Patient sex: F
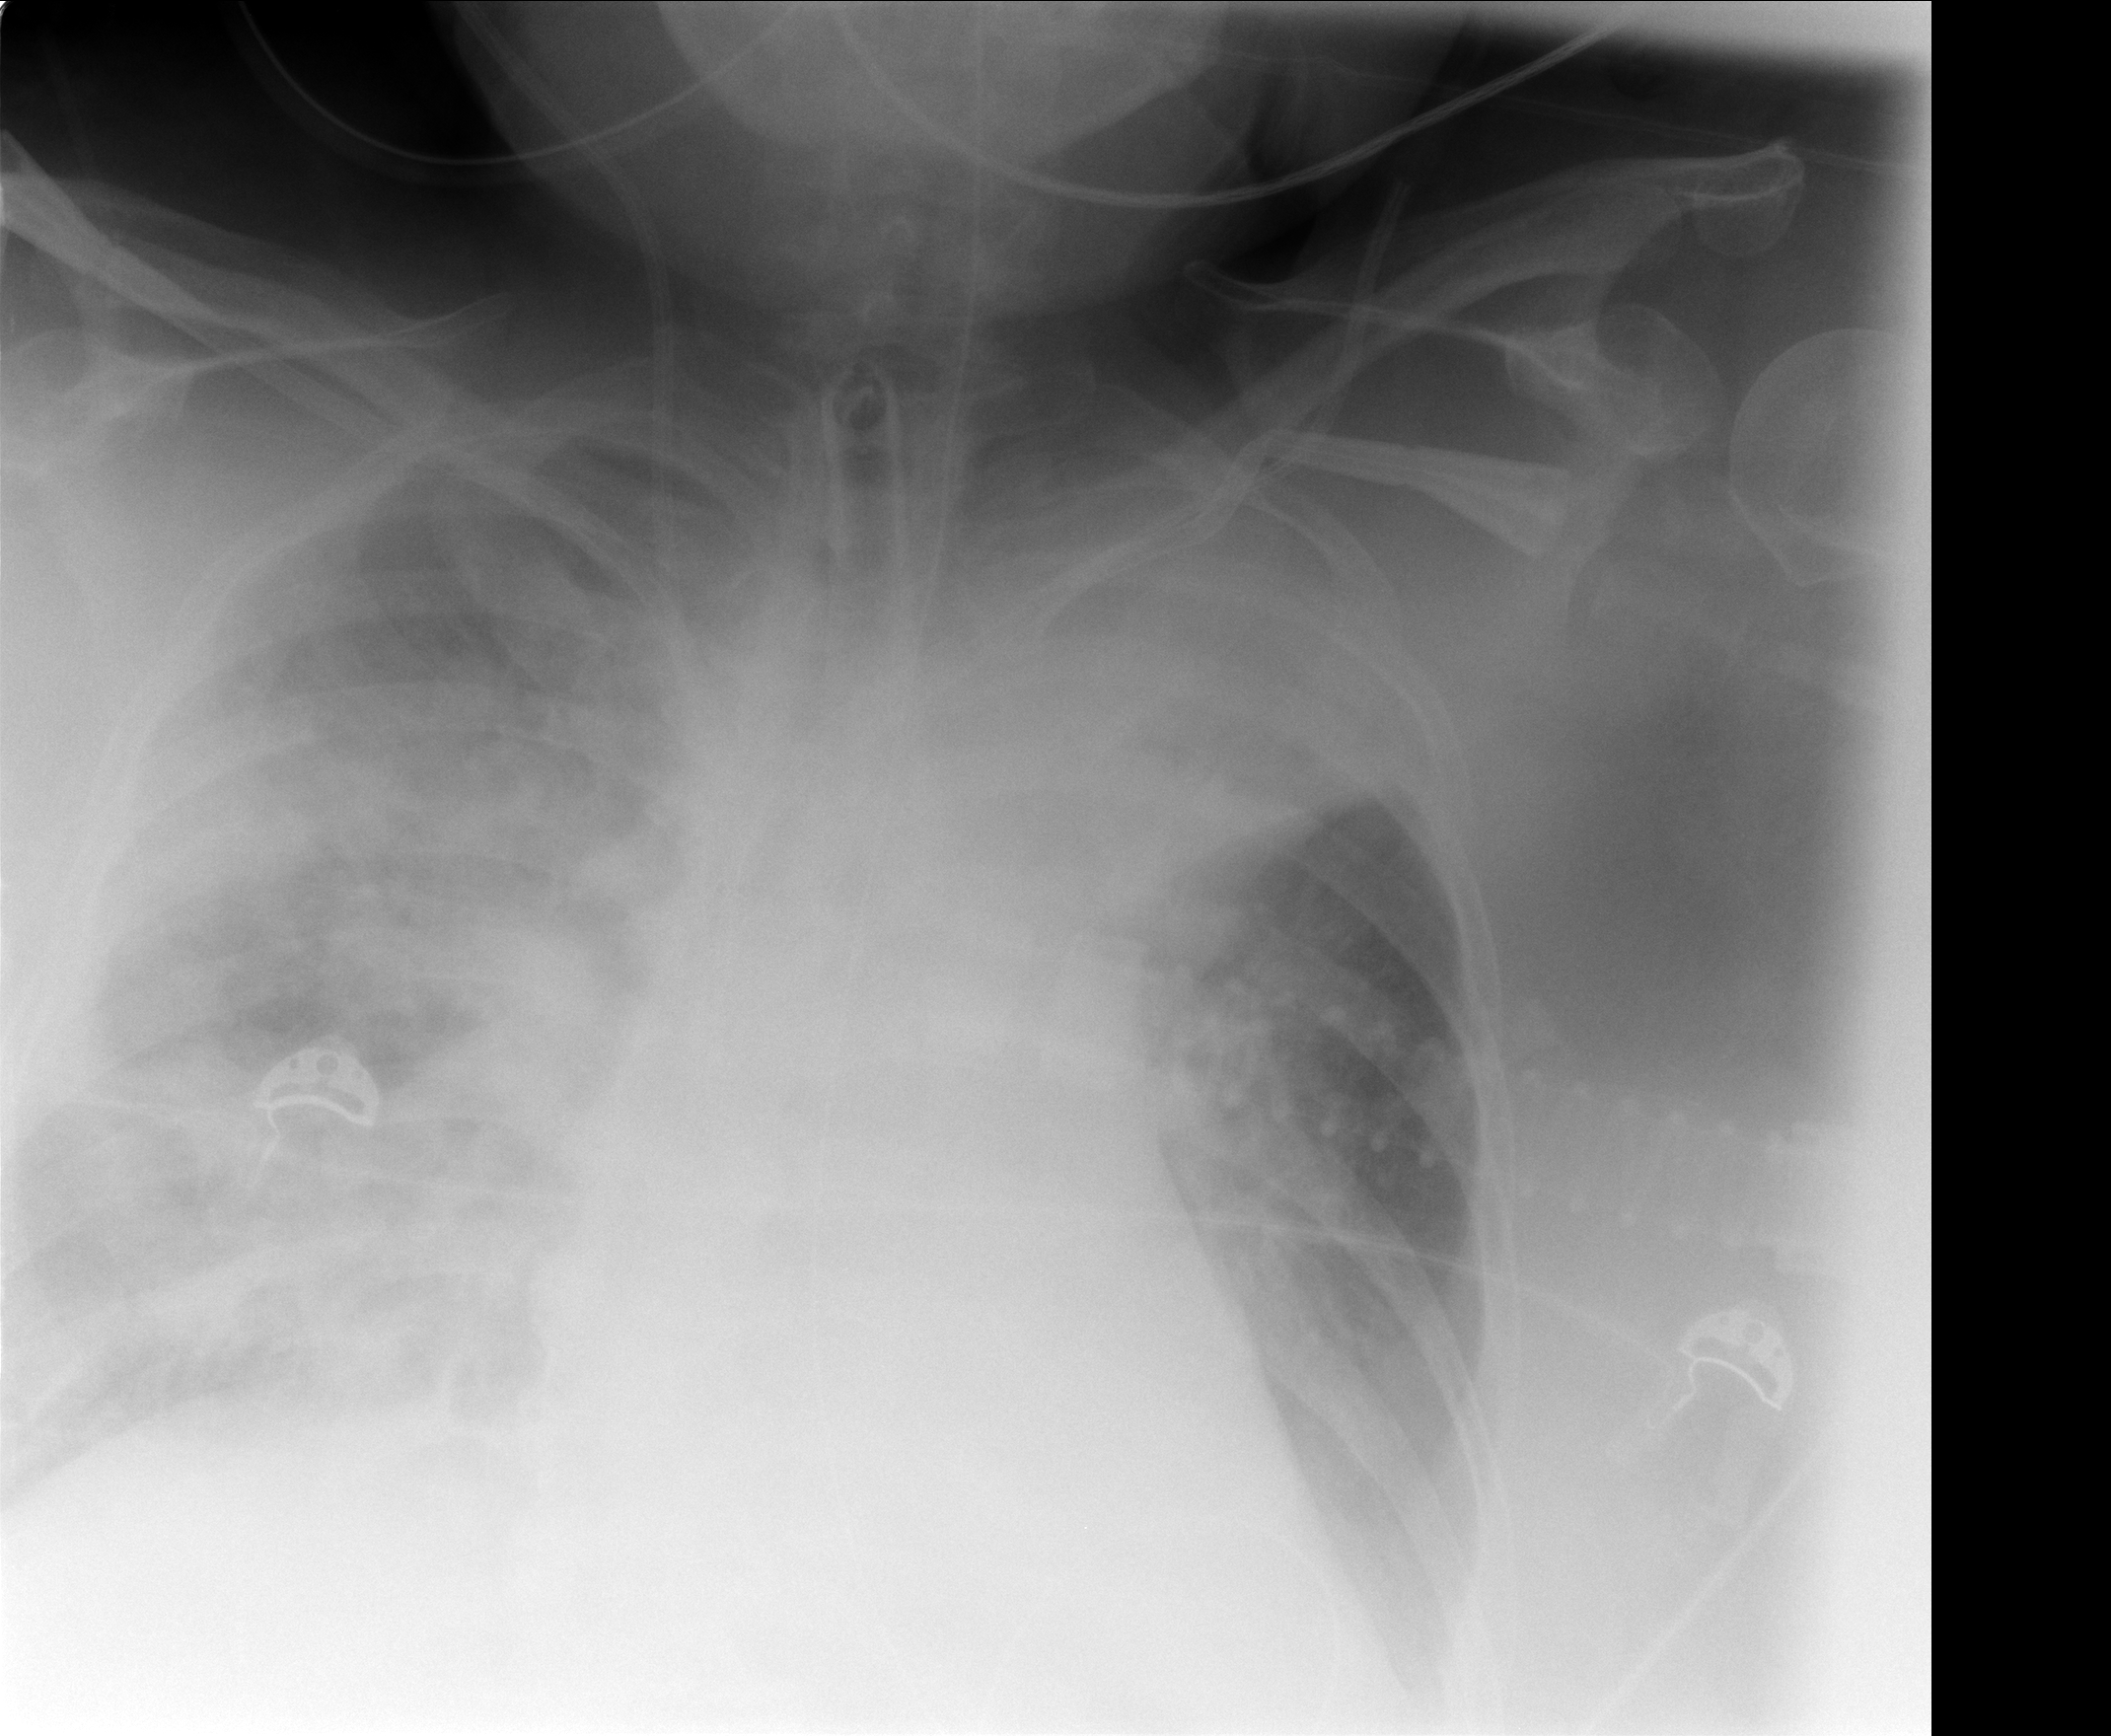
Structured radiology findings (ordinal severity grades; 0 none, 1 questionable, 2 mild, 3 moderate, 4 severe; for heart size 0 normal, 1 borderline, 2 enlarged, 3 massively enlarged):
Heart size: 2
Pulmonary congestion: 2
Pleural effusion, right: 2
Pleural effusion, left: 2
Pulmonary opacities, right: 4
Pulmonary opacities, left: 0
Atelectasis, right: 3
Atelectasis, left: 4